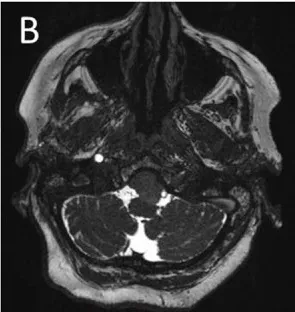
Axial 3D-CISS images (B) show a sufficiently wide craniocervical cerebrospinal fluid (CSF) space and a bilaterally well distinguishable vertebral artery.
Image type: radiology (mri)